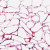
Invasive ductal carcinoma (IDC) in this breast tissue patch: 0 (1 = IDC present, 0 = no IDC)